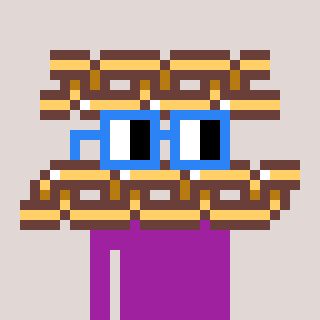
a pixel art character with square blue glasses, a chain-shaped head and a magenta-colored body on a warm background